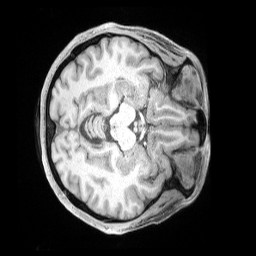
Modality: T1w
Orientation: axial
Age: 36
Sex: female
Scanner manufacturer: siemens
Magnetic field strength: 3 T
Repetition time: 2 s
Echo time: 0.00211 s